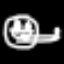
Label: frog